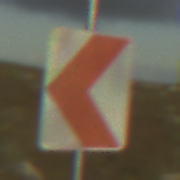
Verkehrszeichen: RichtungstafelnInKurvenKleinRechts
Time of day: SunriseSunset
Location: Outdoor (Nature)
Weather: PartlyCloudy
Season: NotSpecified
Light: Natural